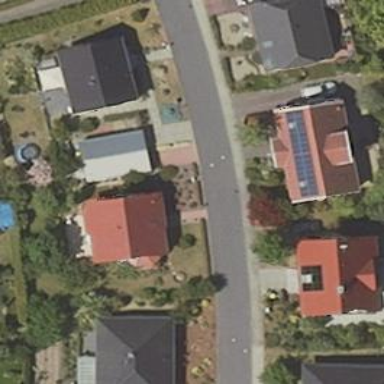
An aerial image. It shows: Driveway.